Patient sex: M
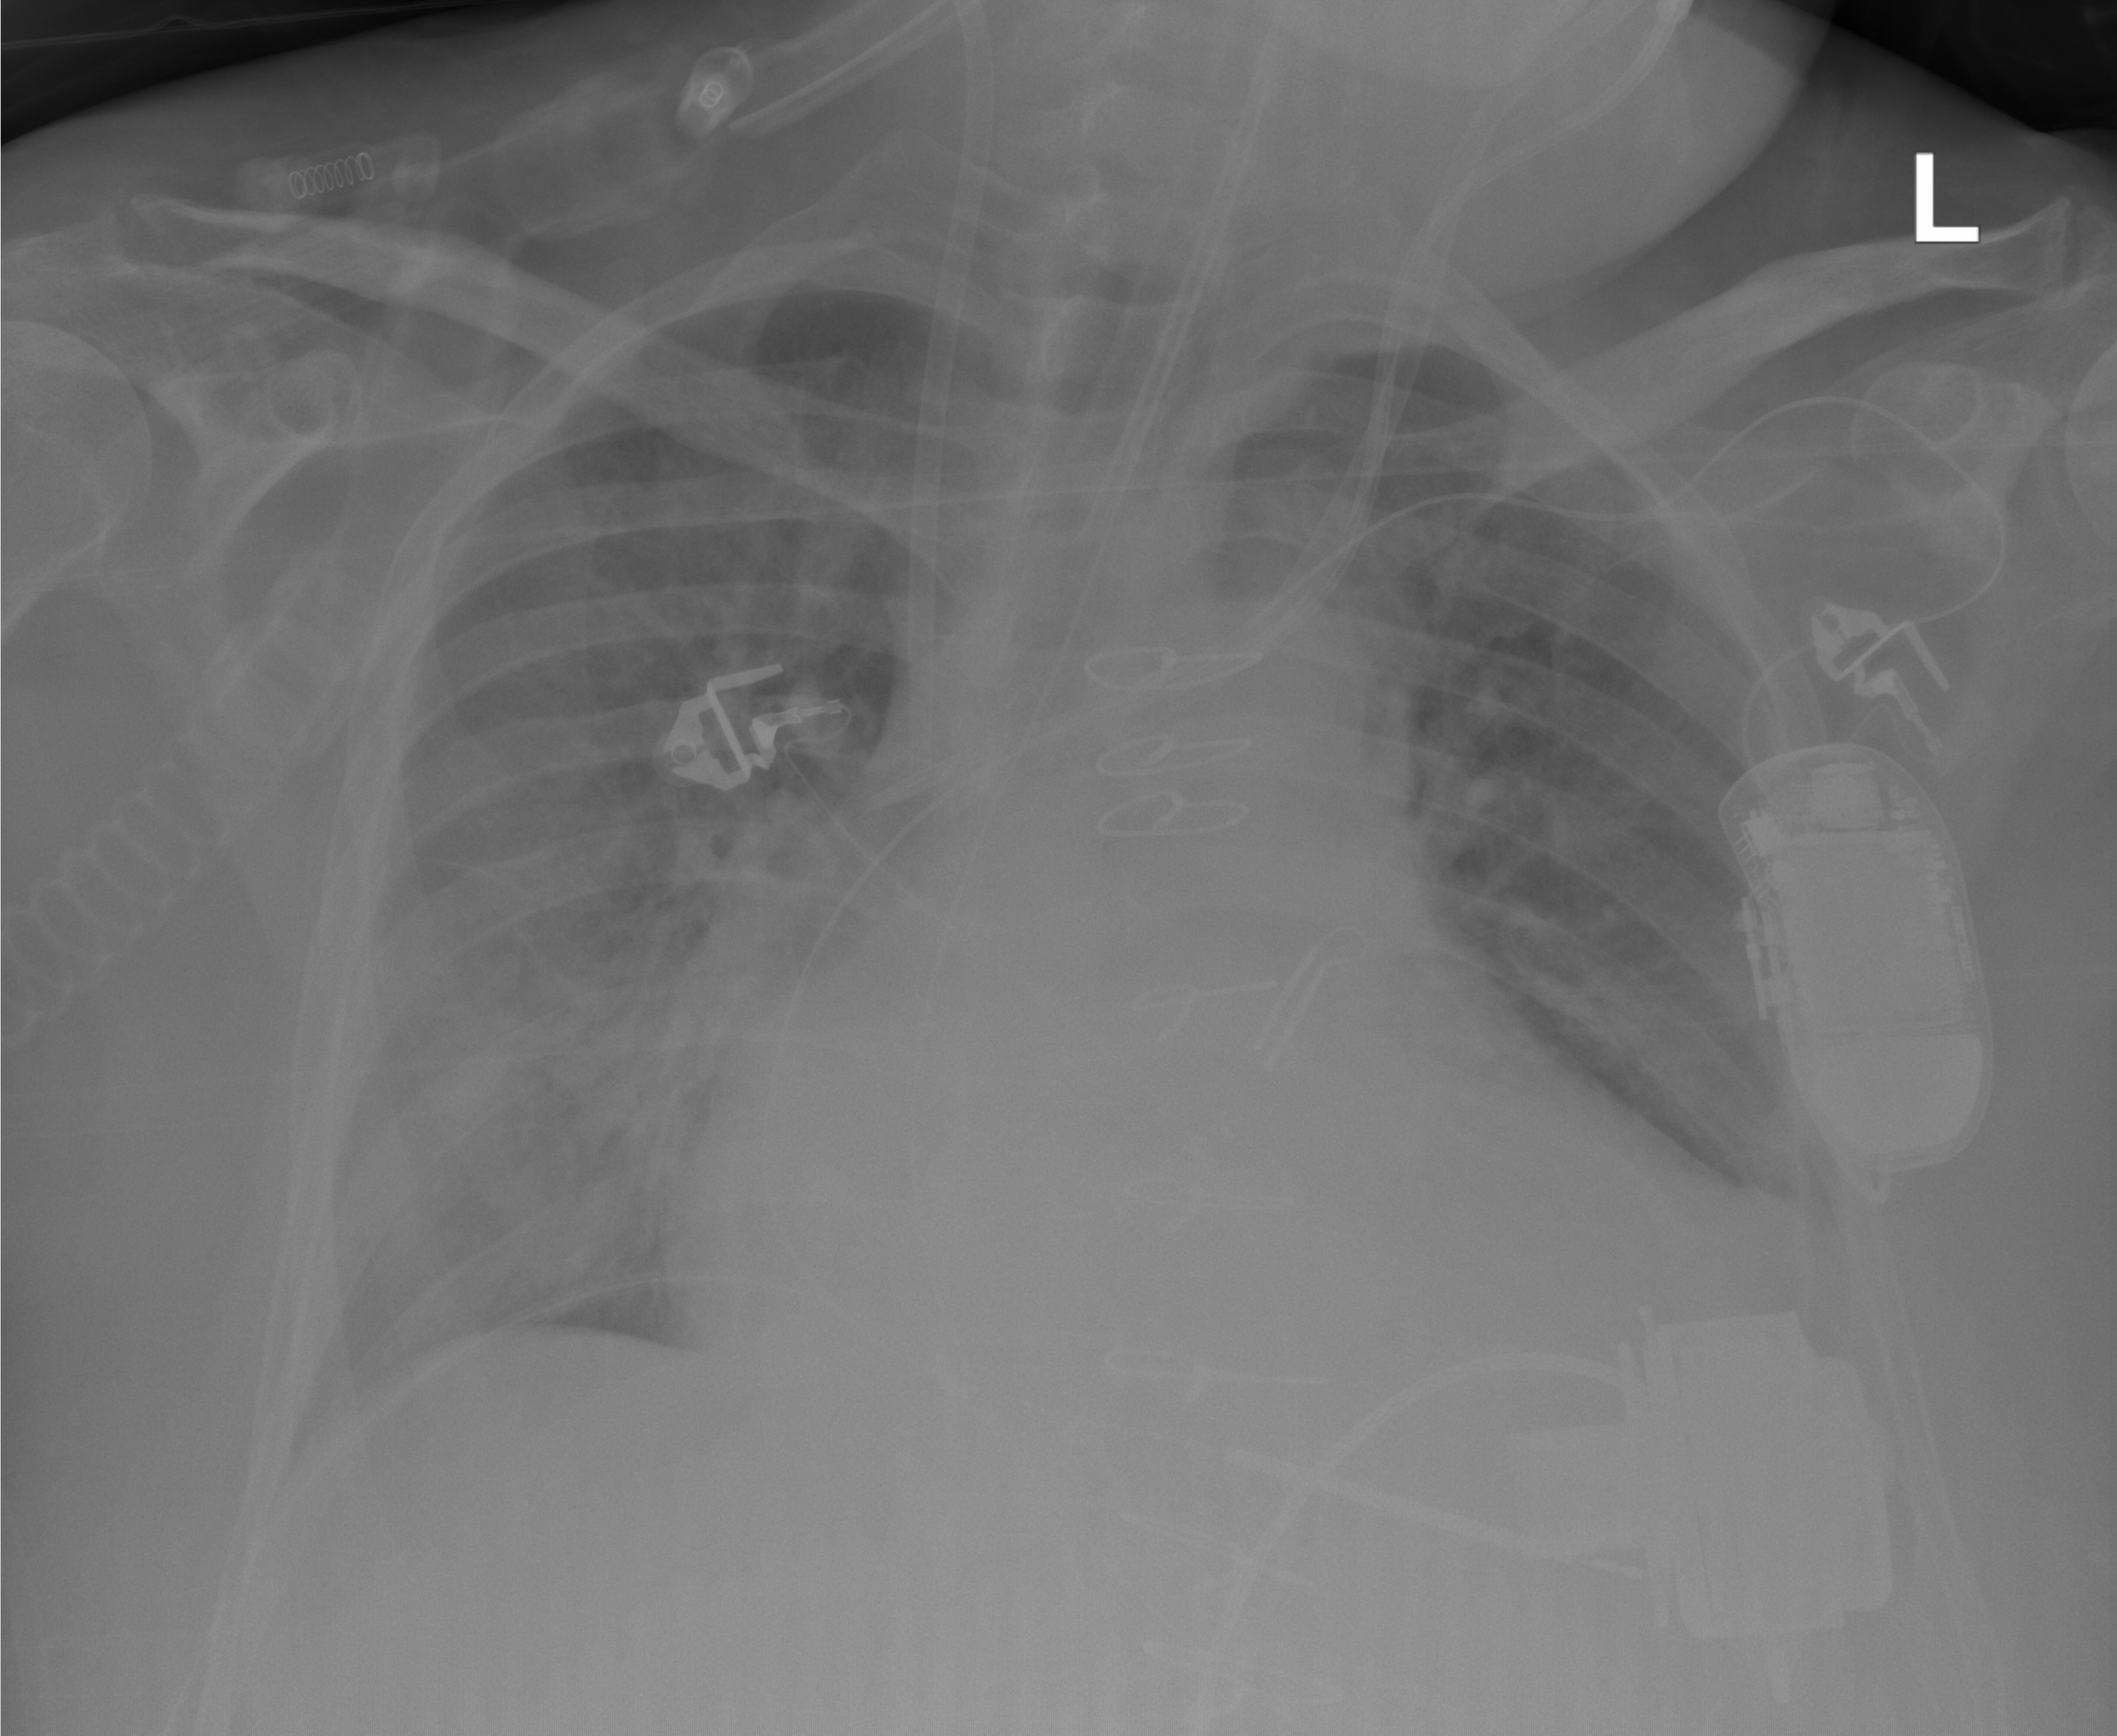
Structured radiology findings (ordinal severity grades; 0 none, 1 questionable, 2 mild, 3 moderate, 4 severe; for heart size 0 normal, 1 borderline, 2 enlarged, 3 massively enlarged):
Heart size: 2
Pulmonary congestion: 0
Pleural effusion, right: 0
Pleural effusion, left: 0
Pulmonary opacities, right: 3
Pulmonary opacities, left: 0
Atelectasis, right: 2
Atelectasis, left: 0